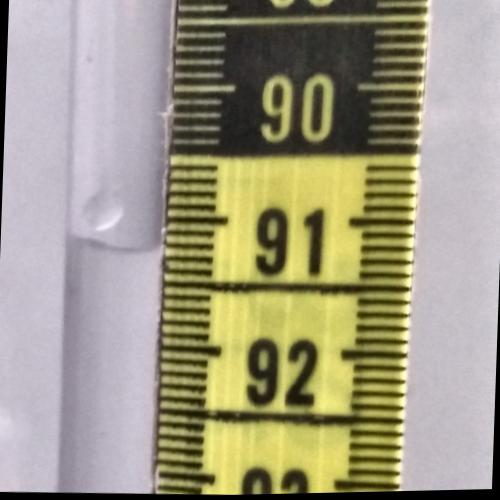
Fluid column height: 91.2 cm